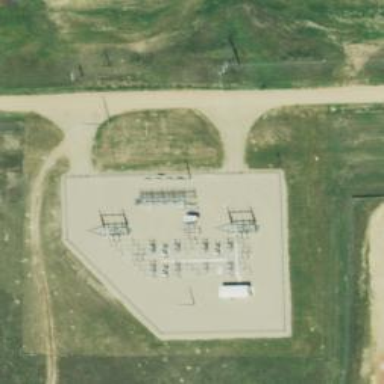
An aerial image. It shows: Mast designed for lightning protection with appropriate tower type.